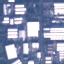
Label: Industrial